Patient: sex F, age 77
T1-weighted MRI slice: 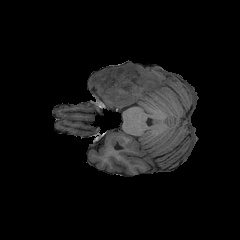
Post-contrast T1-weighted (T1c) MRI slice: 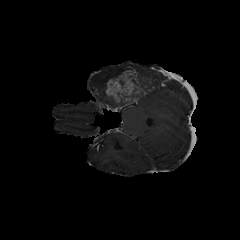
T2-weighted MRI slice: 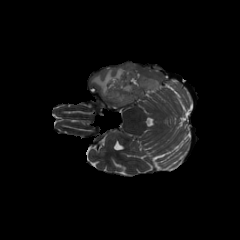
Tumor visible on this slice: yes
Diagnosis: Glioblastoma, IDH-wildtype
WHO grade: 4